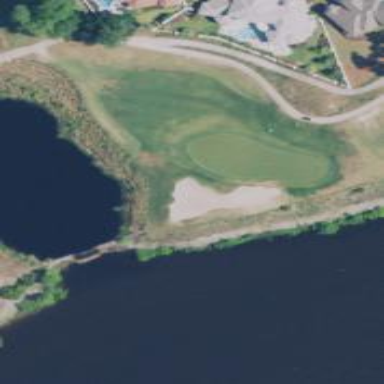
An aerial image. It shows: Golf hole.